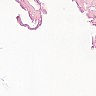
Metastatic tissue present: no